Field crop: tomato
Growth stage: 2
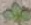
Species: solanum